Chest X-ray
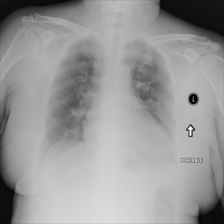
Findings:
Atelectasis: negative
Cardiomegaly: negative
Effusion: negative
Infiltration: negative
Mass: negative
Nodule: negative
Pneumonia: negative
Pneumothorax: negative
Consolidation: negative
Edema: negative
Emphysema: negative
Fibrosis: negative
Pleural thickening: negative
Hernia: negative